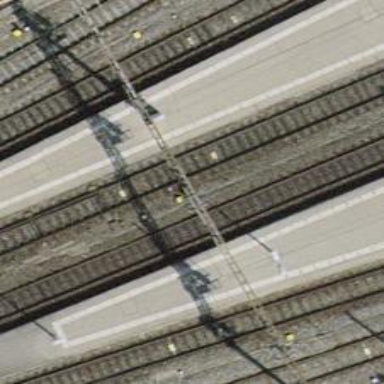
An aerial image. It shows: Railway signal.